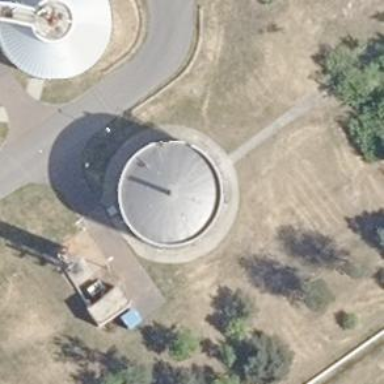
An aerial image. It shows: Storage tank with man-made structure.